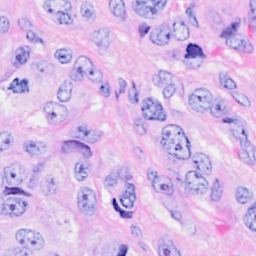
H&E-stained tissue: Breast